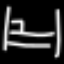
Label: bed